Field crop: maize
Growth stage: 2
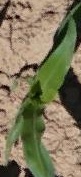
Species: maize